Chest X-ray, AP view. Patient: 70 years old, sex M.
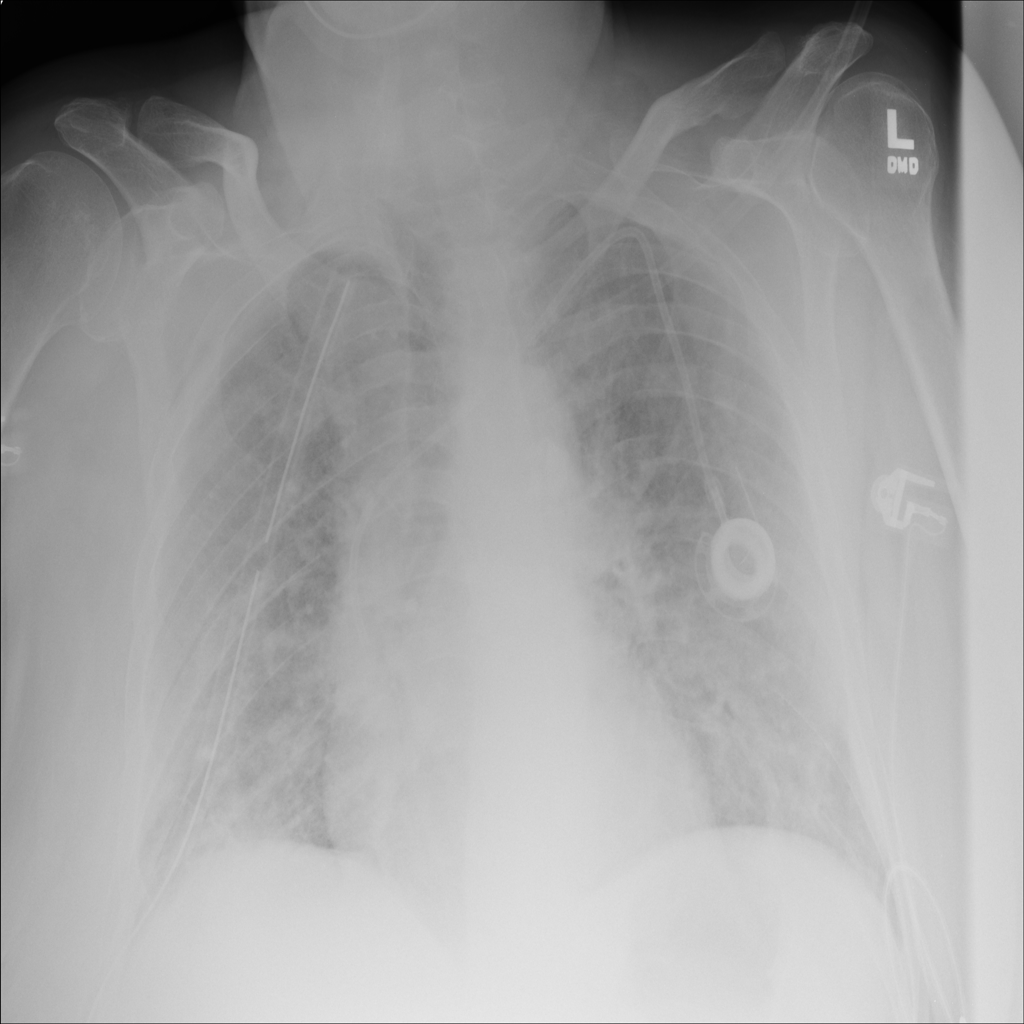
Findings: Infiltration